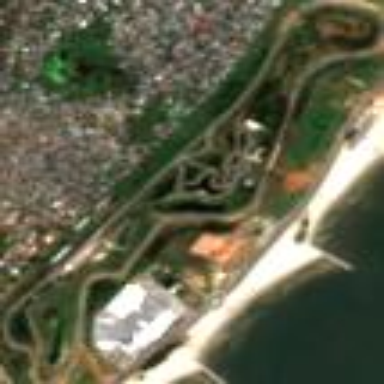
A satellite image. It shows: Asphalt raceway with motor karting pitch.